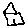
Label: house